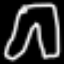
Label: pants